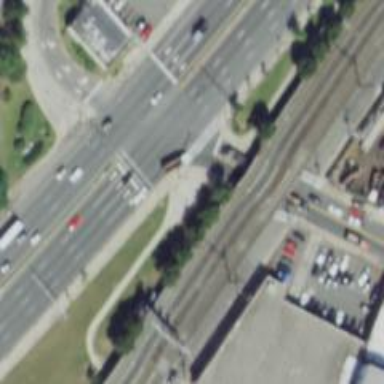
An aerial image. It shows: Bridge over railway with electrified contact lines.